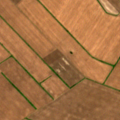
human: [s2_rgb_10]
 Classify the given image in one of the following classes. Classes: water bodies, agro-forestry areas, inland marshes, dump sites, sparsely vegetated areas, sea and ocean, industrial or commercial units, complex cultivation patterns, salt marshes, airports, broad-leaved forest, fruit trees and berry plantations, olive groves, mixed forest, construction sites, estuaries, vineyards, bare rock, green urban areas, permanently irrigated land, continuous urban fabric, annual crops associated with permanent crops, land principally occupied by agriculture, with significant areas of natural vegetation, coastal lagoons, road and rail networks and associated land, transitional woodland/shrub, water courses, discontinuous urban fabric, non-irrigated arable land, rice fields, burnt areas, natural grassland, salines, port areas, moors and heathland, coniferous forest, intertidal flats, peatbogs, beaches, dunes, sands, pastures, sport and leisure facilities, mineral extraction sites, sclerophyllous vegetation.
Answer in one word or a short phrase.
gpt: non-irrigated arable land